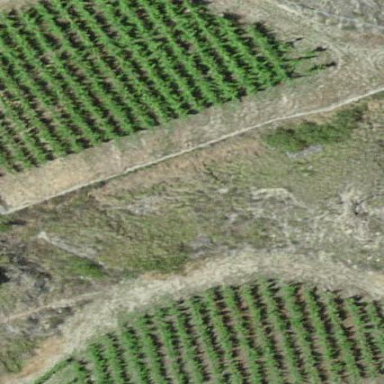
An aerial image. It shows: Vineyard where grapes are grown.